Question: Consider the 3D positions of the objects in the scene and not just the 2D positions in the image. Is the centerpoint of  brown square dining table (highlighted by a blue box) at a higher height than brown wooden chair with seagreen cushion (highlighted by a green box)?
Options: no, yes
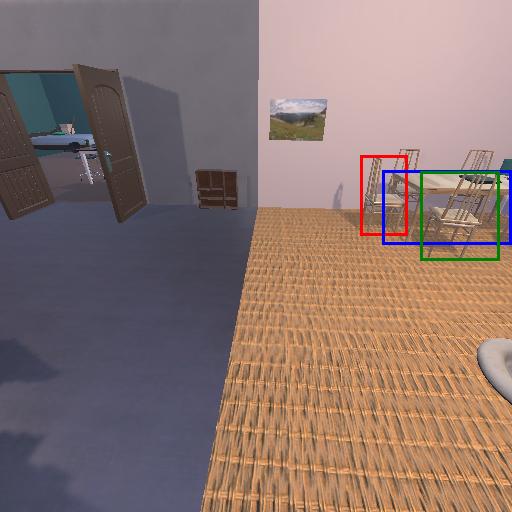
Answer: no